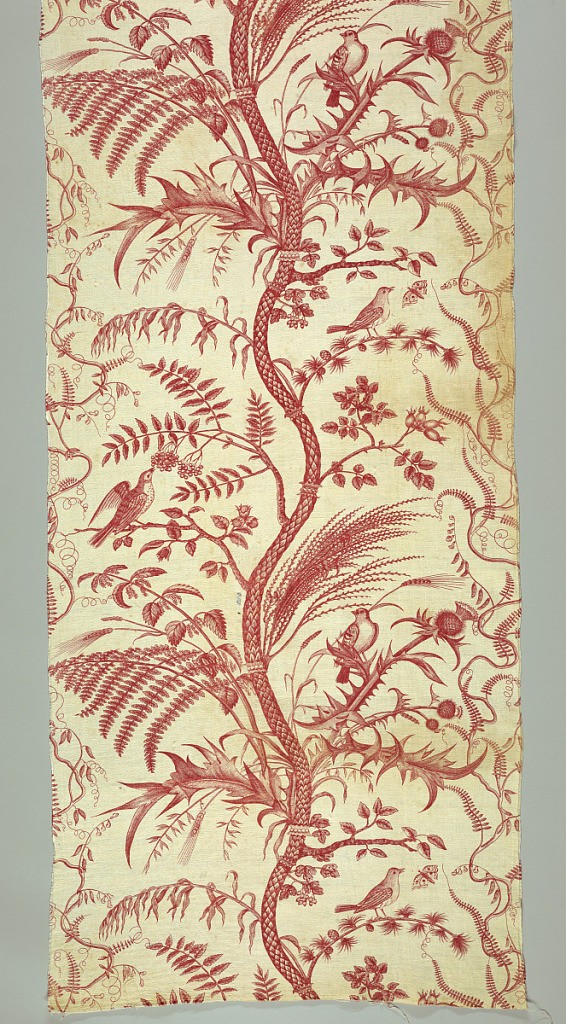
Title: Textile
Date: ca. 1790
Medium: cotton Technique: printed by engraved plate on plain weave
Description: Central curving stem with a variety of different plants growing from it. Birds are in the foliage. In red on white.